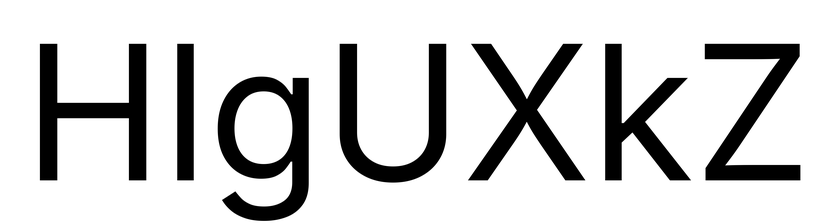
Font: Inter_Regular